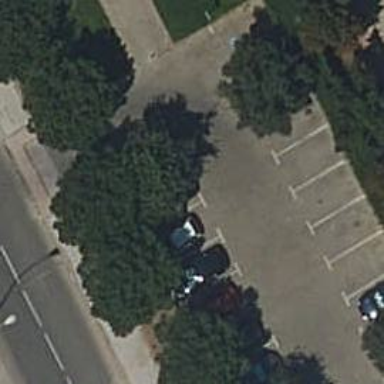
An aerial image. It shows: Parking aisle with paving stones surface.